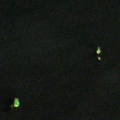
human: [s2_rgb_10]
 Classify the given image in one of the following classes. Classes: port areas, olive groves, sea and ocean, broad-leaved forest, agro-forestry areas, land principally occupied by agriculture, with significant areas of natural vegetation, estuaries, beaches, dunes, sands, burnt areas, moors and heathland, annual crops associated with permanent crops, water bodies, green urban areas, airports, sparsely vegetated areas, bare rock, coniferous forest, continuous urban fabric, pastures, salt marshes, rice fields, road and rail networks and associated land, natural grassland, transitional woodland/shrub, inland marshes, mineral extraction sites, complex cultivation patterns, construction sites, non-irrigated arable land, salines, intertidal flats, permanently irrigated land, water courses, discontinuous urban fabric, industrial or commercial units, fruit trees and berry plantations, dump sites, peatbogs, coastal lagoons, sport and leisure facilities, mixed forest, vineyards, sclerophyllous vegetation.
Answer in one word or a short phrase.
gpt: water bodies